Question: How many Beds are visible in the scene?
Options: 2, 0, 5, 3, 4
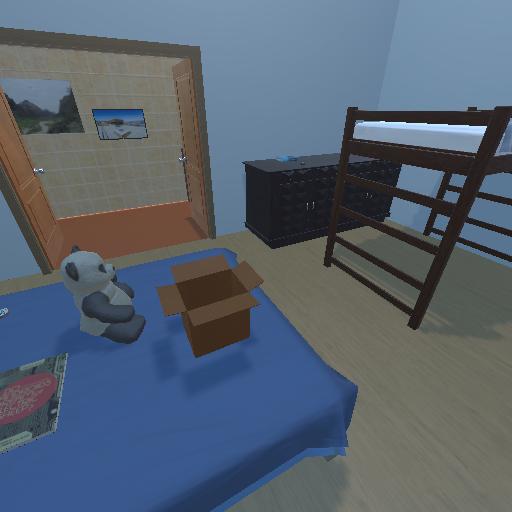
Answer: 2